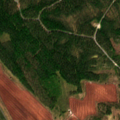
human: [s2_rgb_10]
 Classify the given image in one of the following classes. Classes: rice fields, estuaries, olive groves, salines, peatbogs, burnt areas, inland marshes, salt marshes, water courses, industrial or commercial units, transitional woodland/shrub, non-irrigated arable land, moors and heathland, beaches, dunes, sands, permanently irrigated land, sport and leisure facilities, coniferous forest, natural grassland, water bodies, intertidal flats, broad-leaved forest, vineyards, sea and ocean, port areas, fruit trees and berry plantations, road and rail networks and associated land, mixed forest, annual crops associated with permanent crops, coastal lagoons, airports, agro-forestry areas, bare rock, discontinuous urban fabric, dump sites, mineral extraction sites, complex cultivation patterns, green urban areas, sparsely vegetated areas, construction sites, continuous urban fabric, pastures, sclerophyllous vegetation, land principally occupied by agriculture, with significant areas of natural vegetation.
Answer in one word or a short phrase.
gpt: coniferous forest, peatbogs